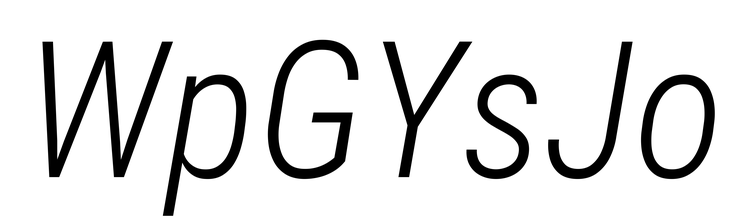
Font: Roboto-Italic_Condensed_Light_Italic